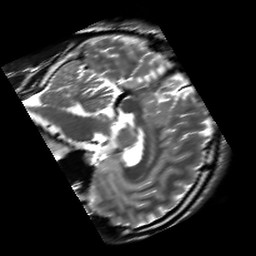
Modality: T2w
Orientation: sagittal
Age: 21
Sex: male
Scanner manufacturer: siemens
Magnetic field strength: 3 T
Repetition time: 7 s
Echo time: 0.09 s